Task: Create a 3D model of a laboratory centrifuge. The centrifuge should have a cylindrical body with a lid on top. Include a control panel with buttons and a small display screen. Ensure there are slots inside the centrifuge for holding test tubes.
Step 66:
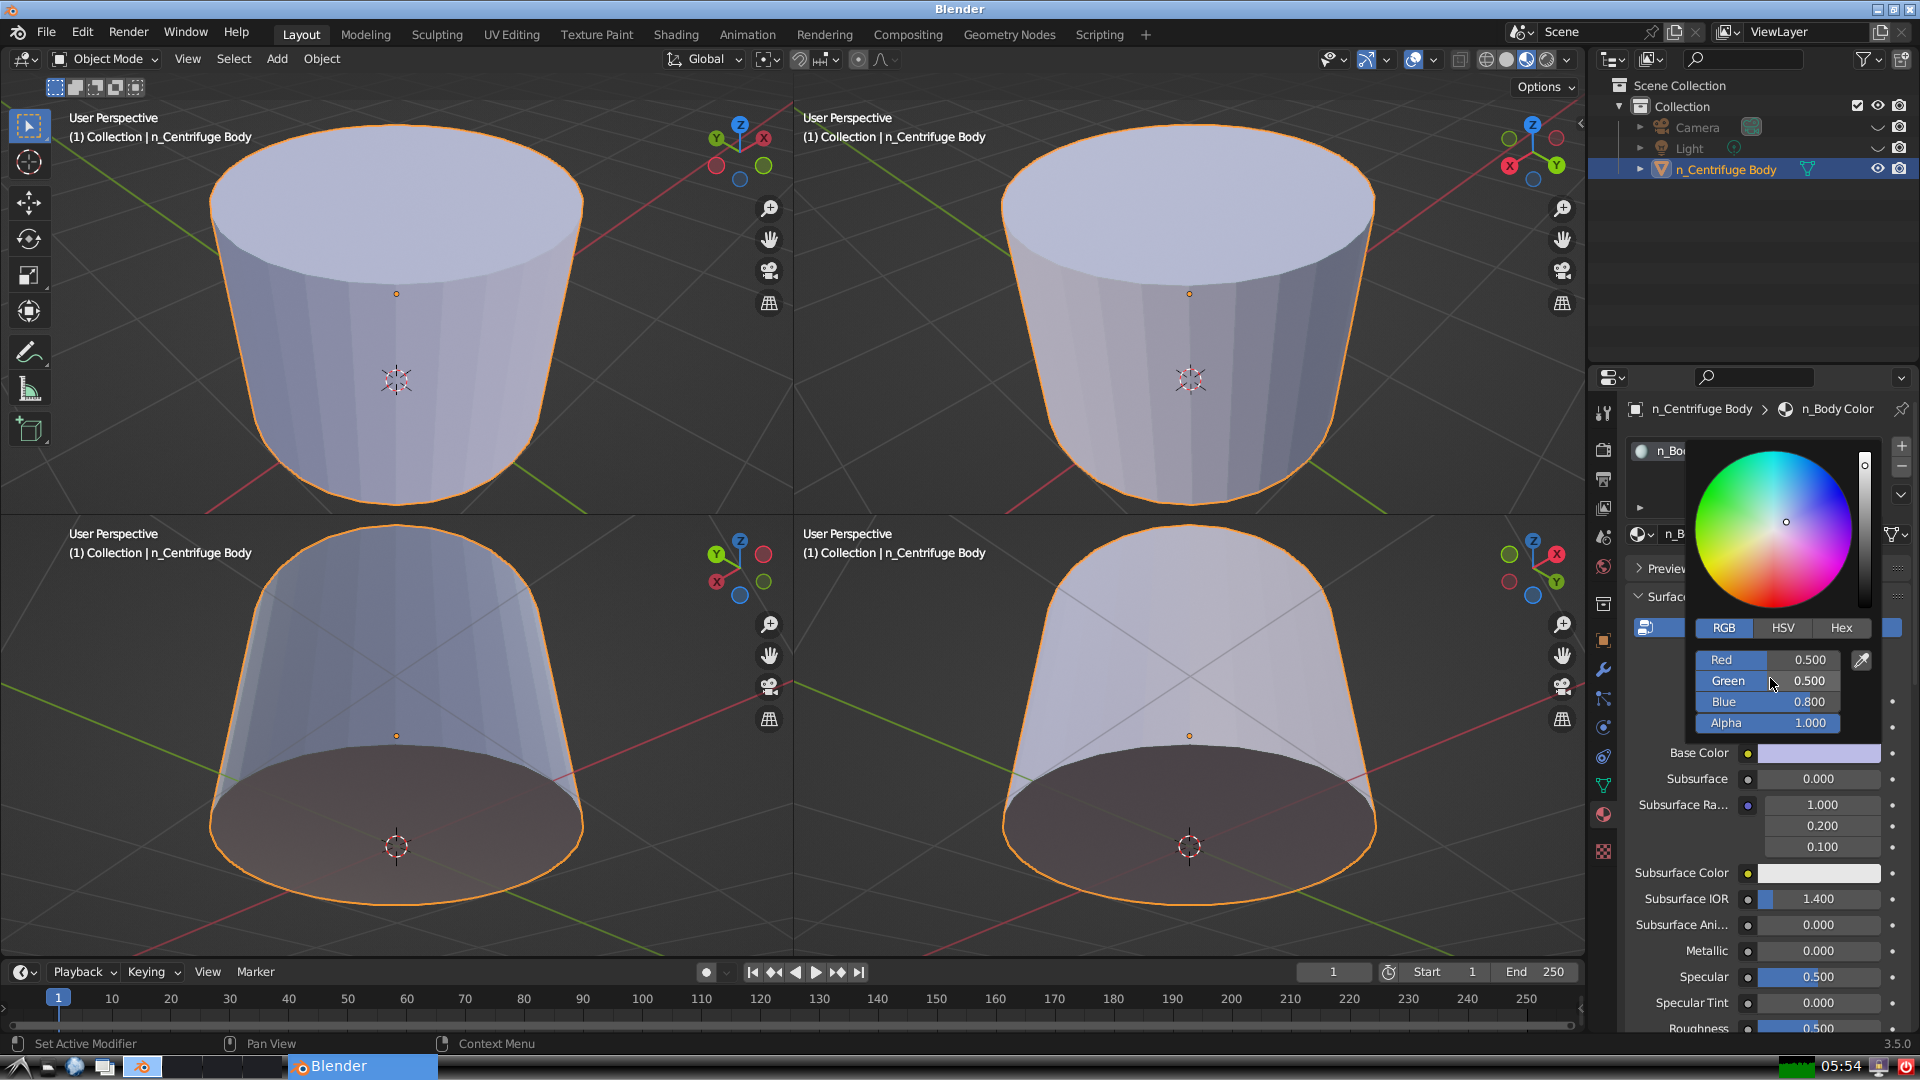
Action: {"mouse_move": [1770, 699]}